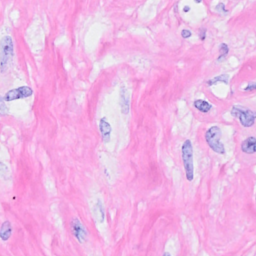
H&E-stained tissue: Breast